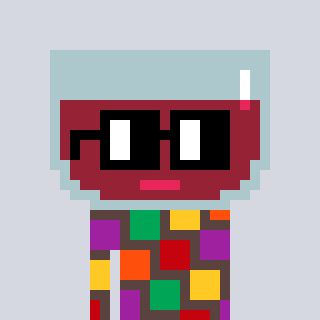
a pixel art character with square black glasses, a wine-shaped head and a darkbrown-colored body on a cool background